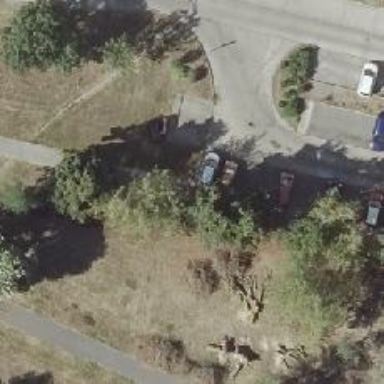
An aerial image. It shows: Concrete footway.